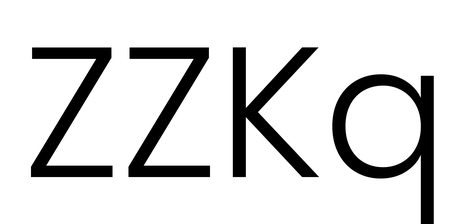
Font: Poppins-Light